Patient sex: F
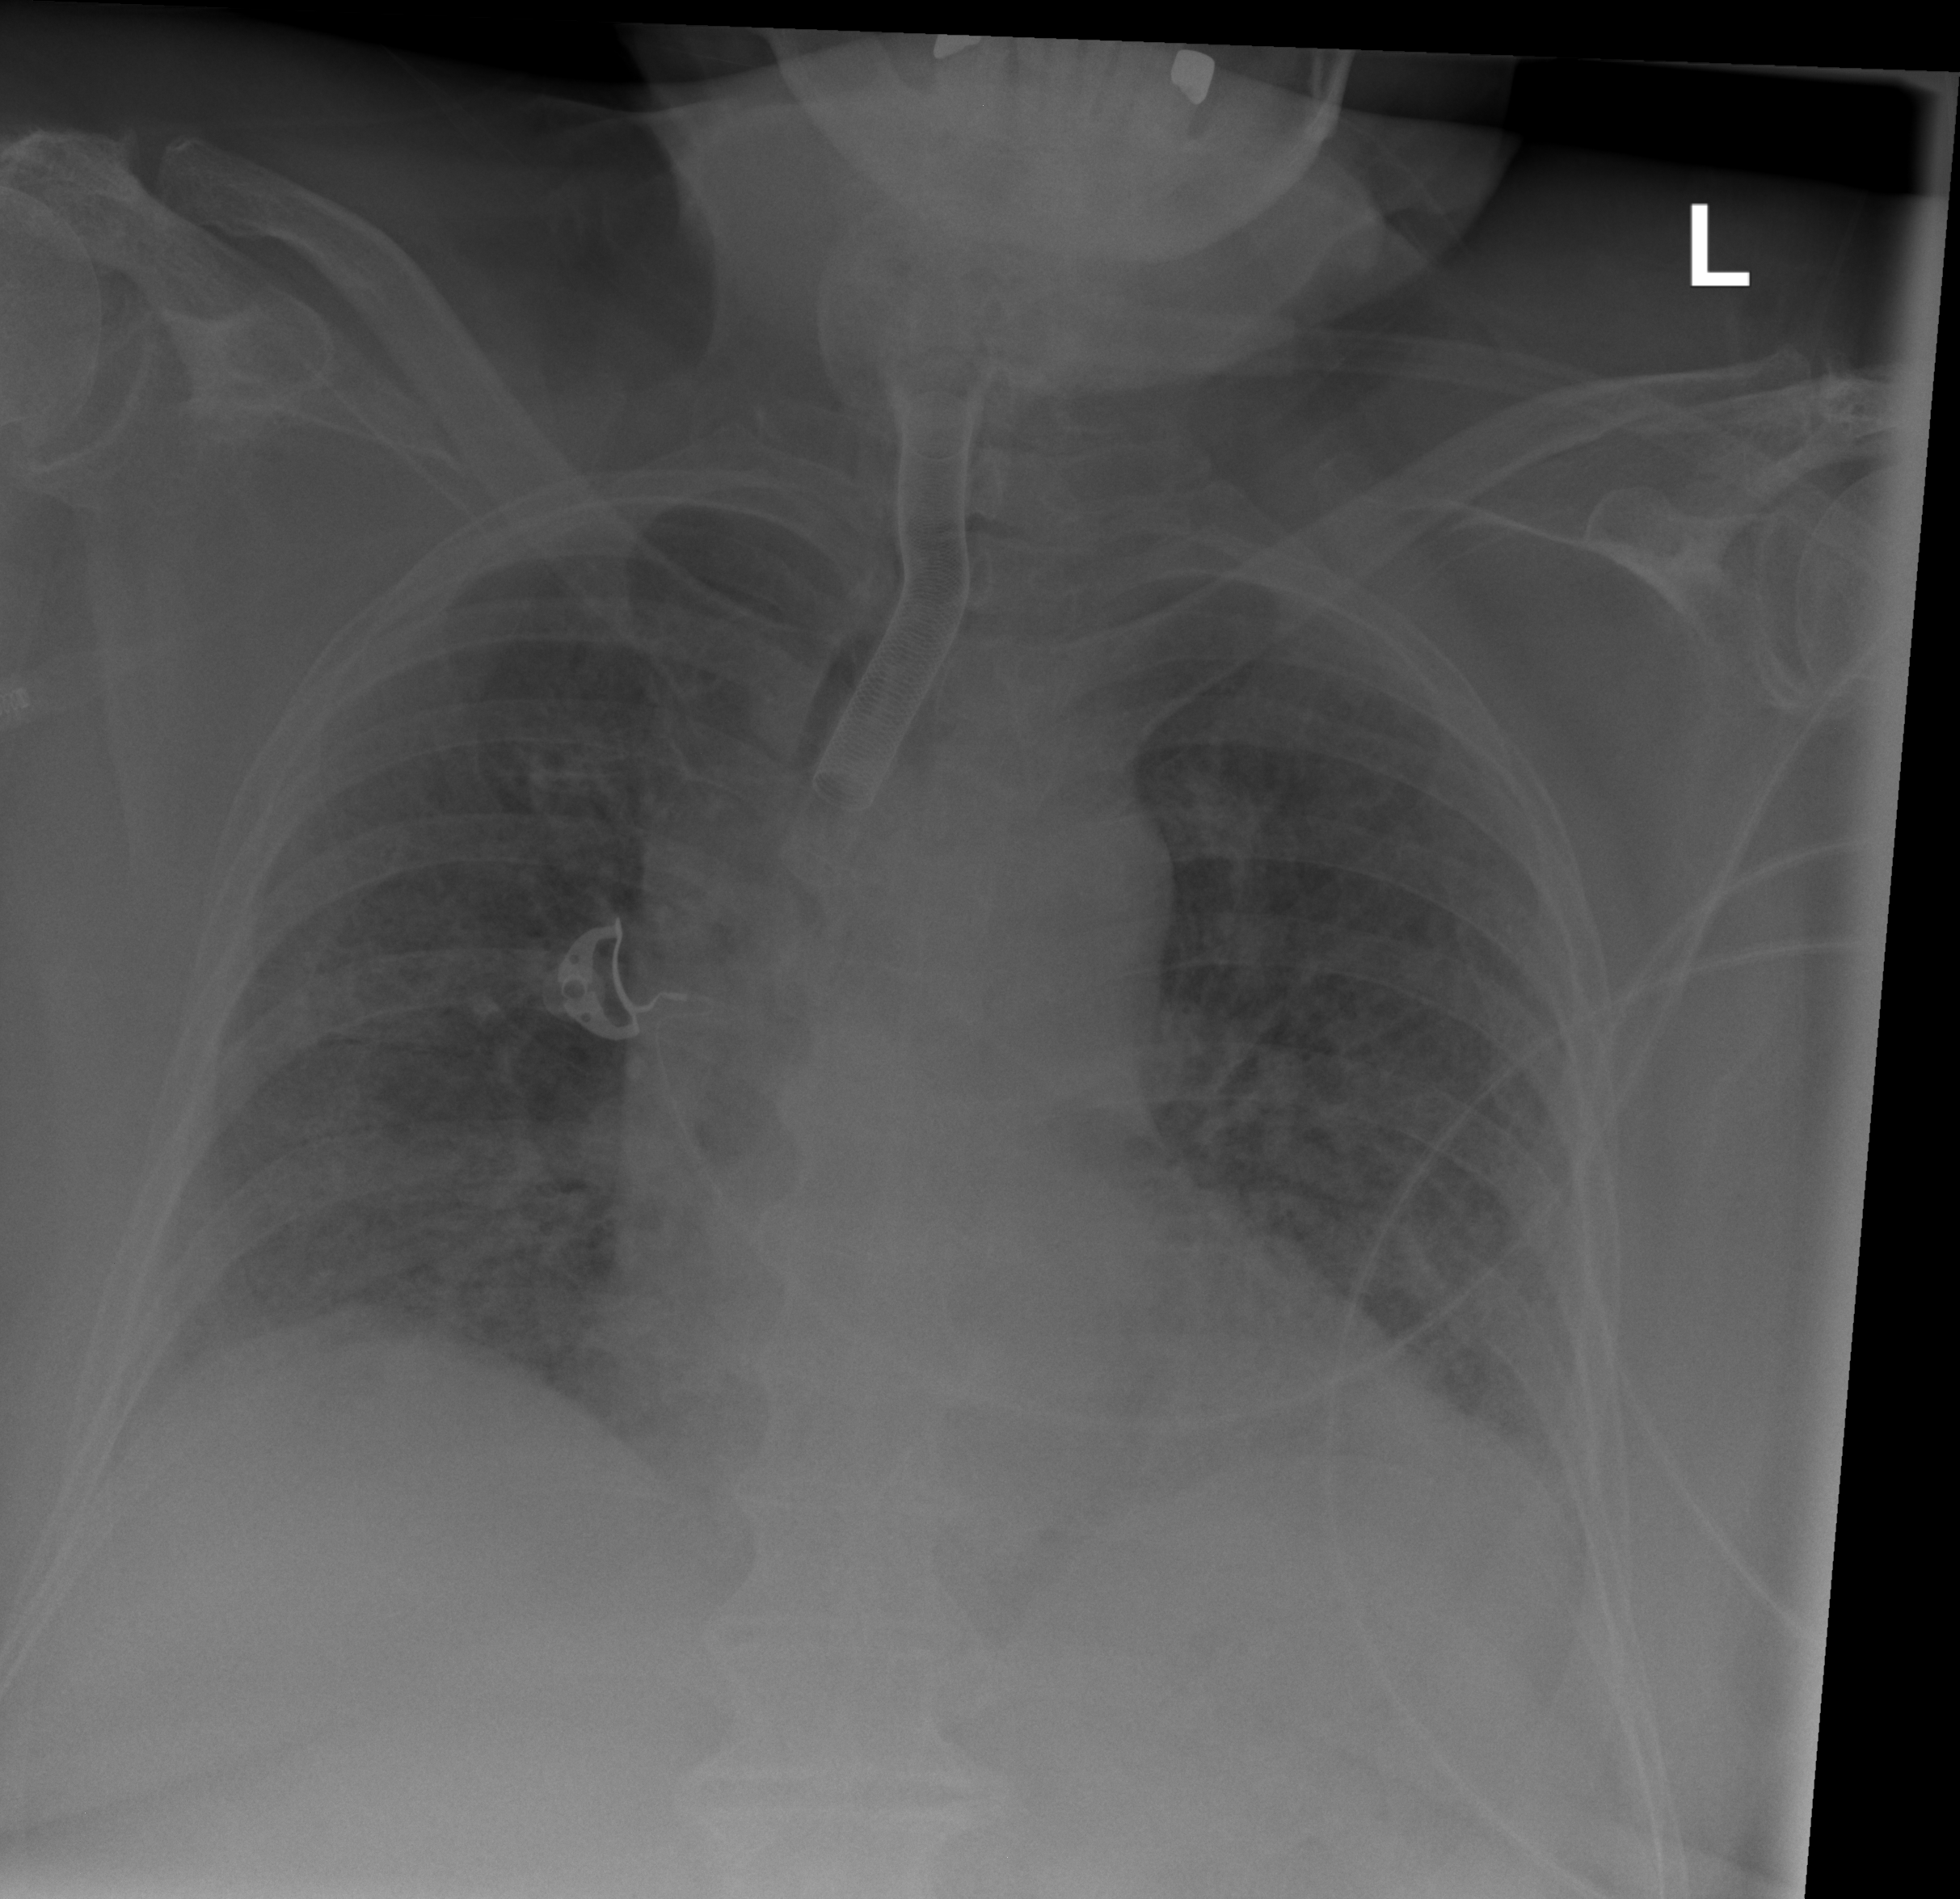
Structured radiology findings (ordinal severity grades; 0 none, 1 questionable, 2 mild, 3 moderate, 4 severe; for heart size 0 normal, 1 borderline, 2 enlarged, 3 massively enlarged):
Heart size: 2
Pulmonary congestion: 2
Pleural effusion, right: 1
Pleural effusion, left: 1
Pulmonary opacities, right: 1
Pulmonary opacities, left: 1
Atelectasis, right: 0
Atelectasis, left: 0